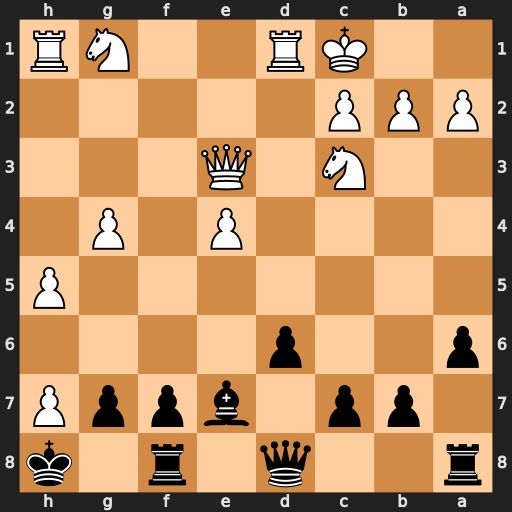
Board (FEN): r2q1r1k/1pp1bppP/p2p4/7P/4P1P1/2N1Q3/PPP5/2KR2NR
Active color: b
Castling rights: -
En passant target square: -
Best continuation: Bg5 Qxg5 Qxg5+